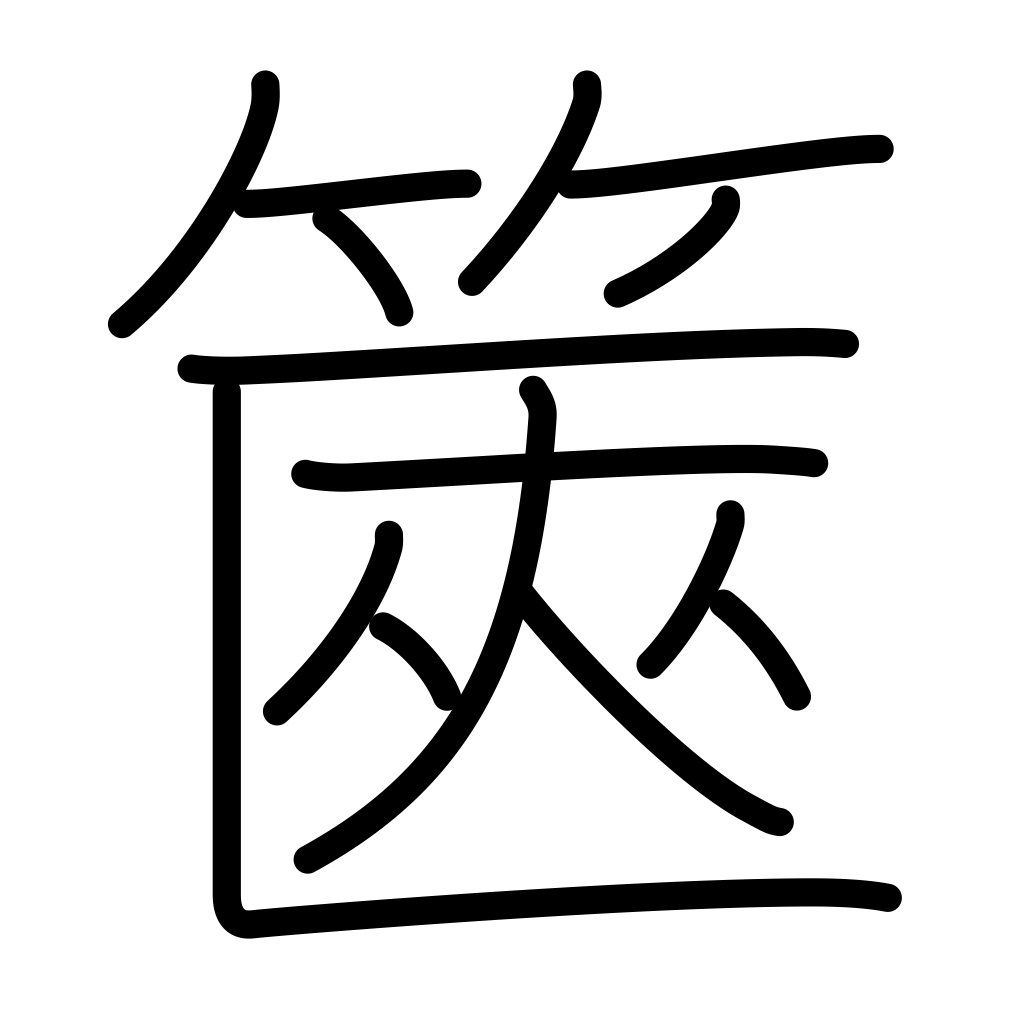
Meaning: box